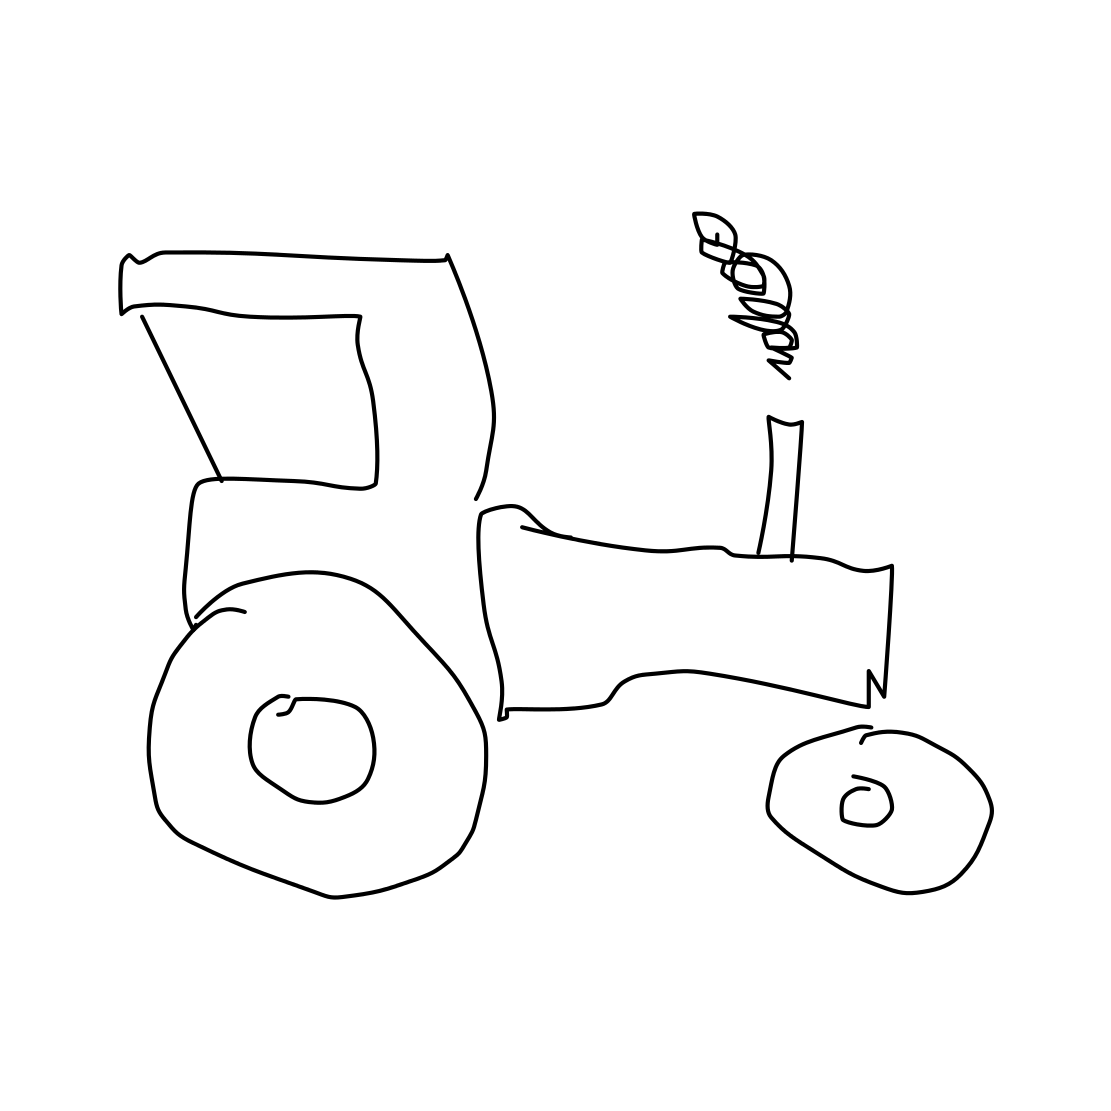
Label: tractor